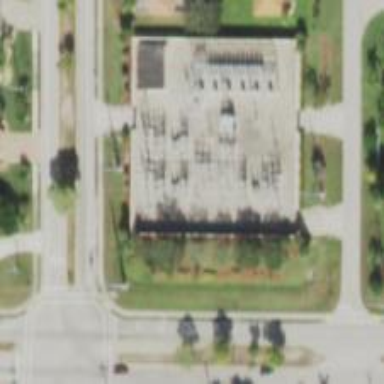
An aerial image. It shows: Switch for power supply.